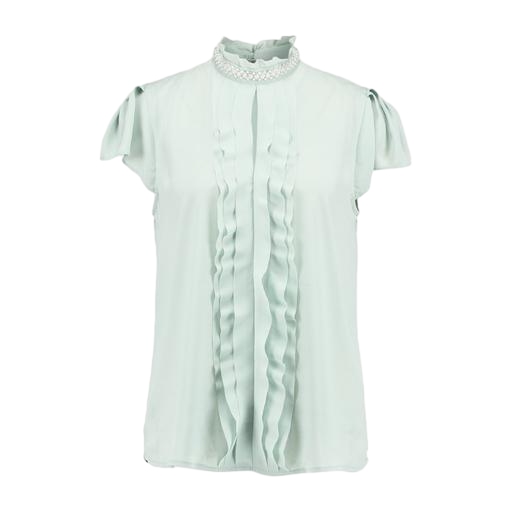
green women's ruffle-trimmed shirt, short-sleeve top only macy, ruffle-front blouse, white background